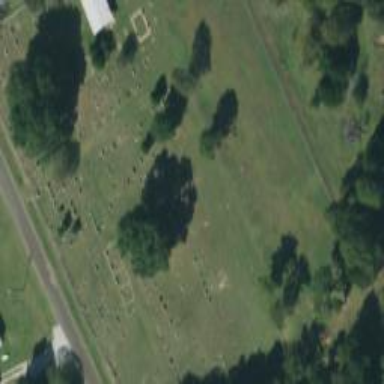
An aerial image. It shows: Cemetery.